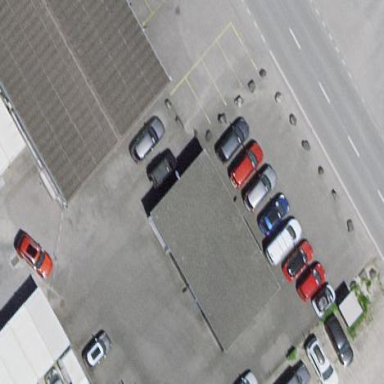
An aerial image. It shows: Group of garages.